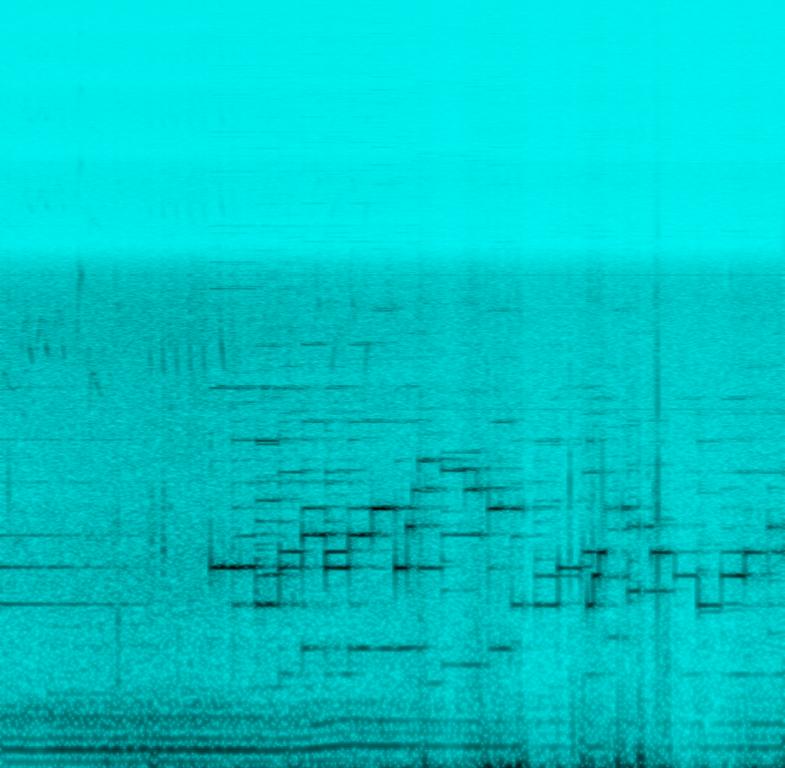
This is the recording of an ice cream truck jingle. Engine sounds from the truck can be heard in the recording. It has an analog sounding high-pitch synth playing a cute melody in the major key. The atmosphere is happy and childlike. This piece could be used to lift samples from. It could also be added to the soundtrack of children's movies and TV shows. Another good use would be in the soundtrack of video games of the arcade genre.